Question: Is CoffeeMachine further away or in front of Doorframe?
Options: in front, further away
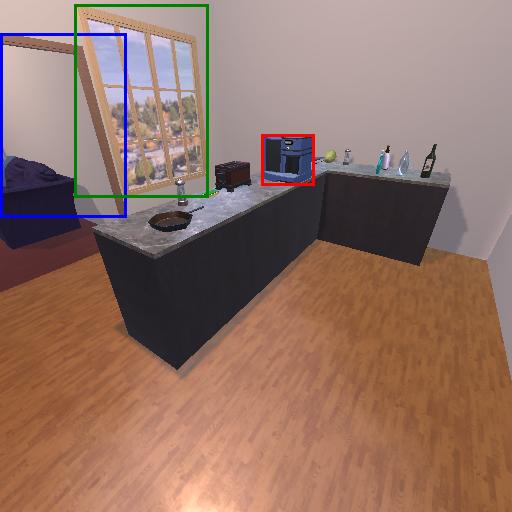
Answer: in front